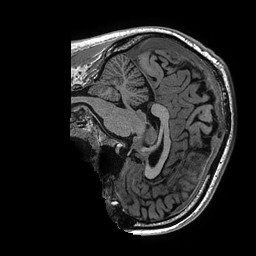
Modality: T1w
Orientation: sagittal
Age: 26
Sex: male
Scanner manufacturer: ge
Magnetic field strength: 3 T
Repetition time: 0.006952 s
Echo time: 0.00292 s